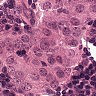
Metastatic tissue present: yes